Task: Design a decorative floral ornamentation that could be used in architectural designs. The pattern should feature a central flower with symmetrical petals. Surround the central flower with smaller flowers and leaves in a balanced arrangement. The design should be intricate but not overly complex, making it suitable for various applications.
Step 794:
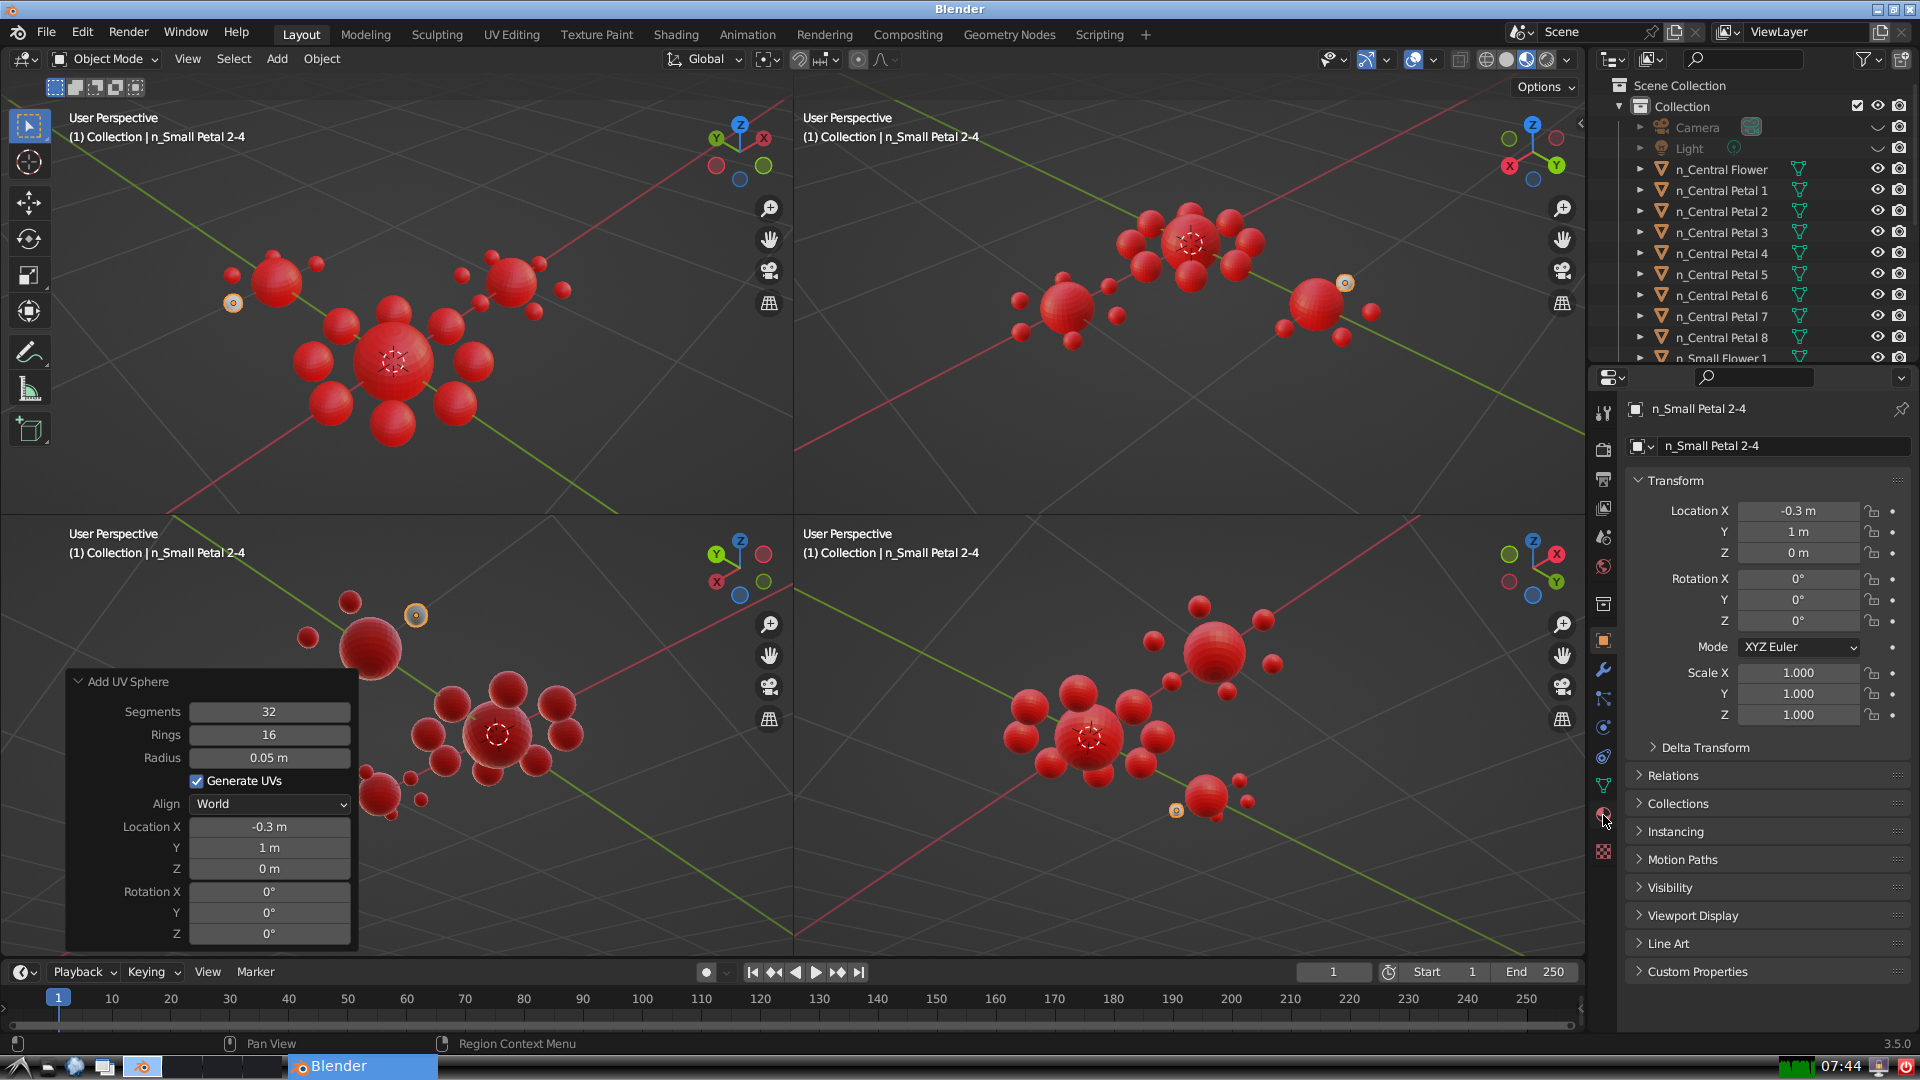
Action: click: no